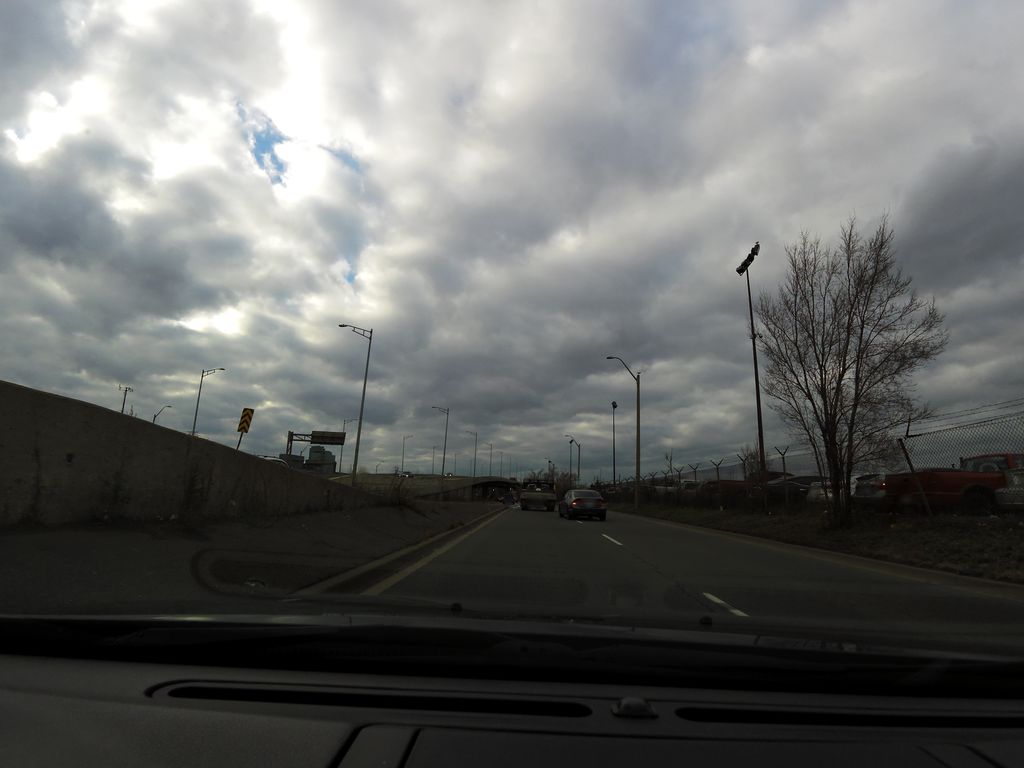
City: hamilton